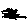
Label: cat